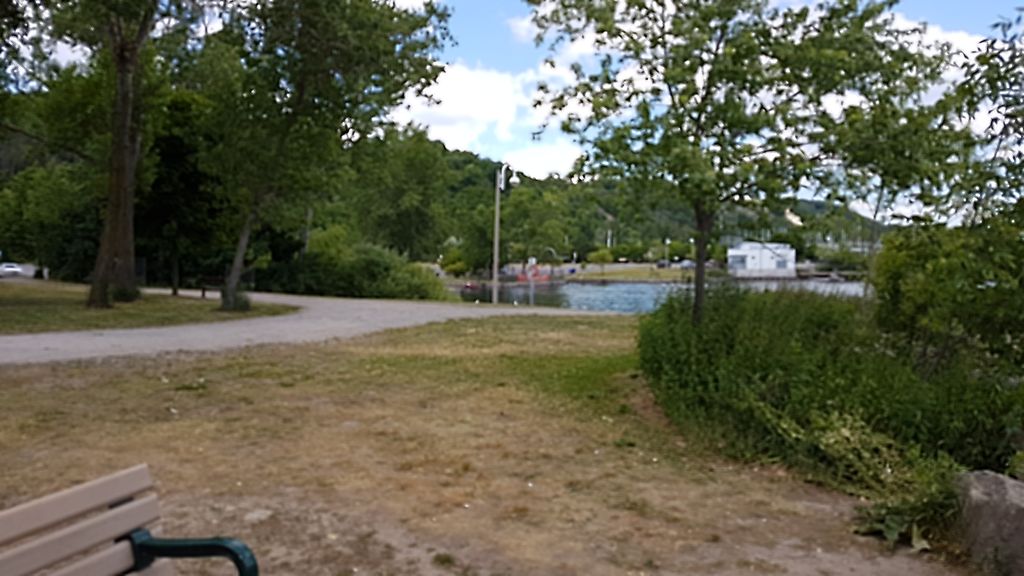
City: toronto